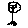
Label: tree